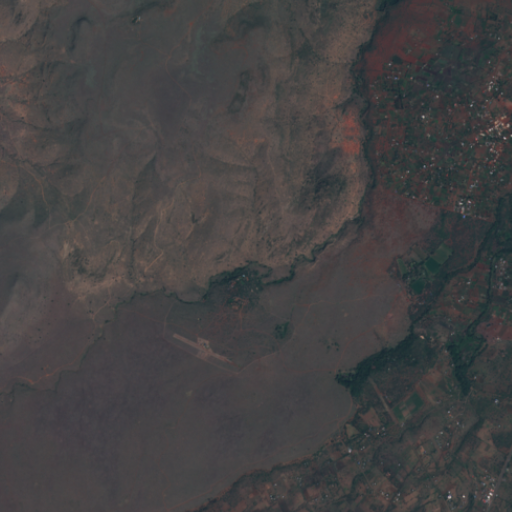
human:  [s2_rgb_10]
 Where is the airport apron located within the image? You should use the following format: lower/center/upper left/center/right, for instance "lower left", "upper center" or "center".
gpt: The airport apron is located in the lower center of the image.
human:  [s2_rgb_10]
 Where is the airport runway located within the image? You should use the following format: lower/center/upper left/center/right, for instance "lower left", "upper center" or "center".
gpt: The airport runway is located in the lower center of the image.
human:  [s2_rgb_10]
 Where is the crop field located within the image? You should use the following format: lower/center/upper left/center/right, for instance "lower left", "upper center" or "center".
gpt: The crop field is located in the center right of the image.
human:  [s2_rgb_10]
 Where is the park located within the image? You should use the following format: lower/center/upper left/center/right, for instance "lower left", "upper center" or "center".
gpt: The park is located in the center of the image.
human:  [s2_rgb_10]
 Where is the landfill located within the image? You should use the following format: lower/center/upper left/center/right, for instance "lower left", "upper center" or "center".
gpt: There is no landfill in the image.